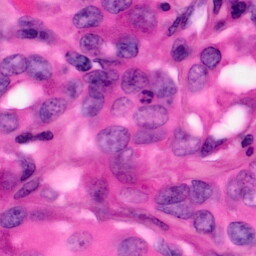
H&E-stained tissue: Pancreatic